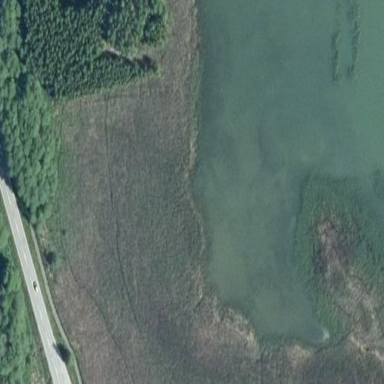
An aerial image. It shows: Reedbed wetland area.